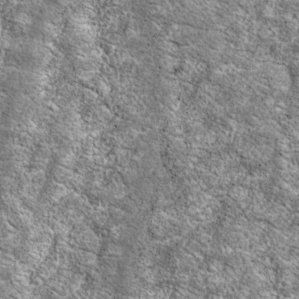
Label: non_frost